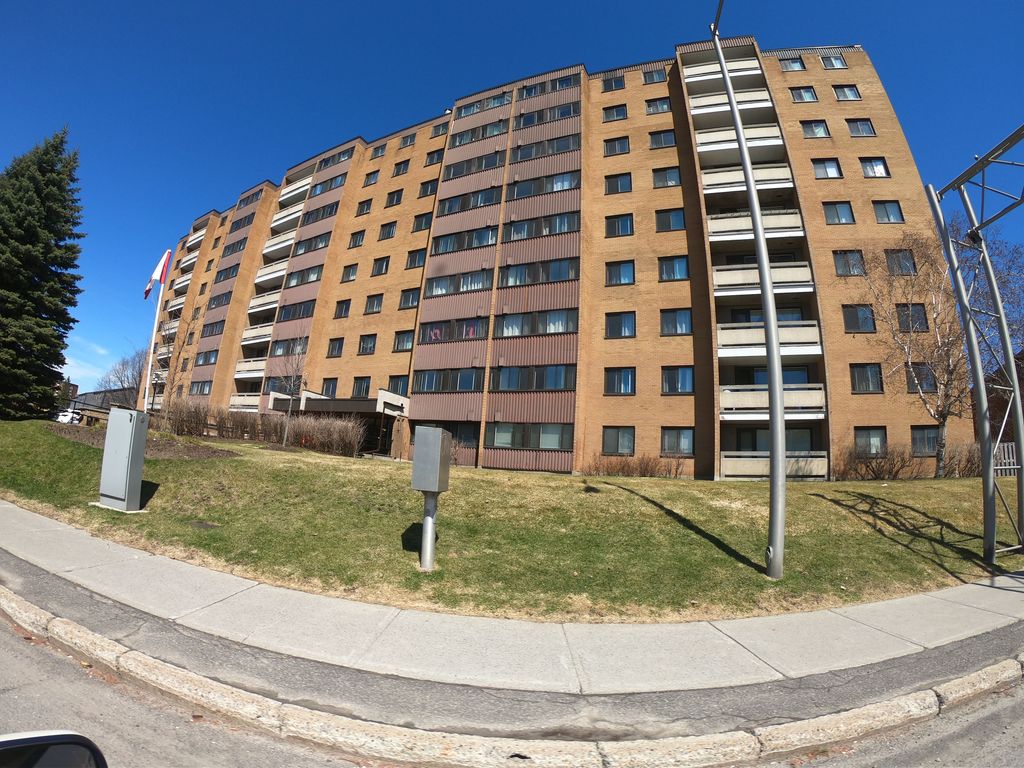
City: ottawa-gatineau